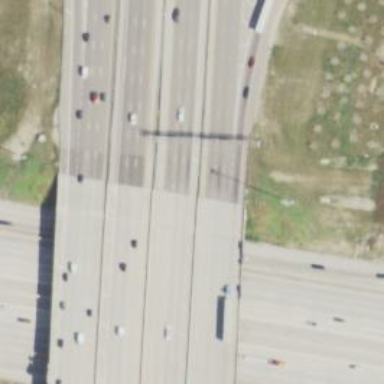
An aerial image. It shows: Asphalt motorway.